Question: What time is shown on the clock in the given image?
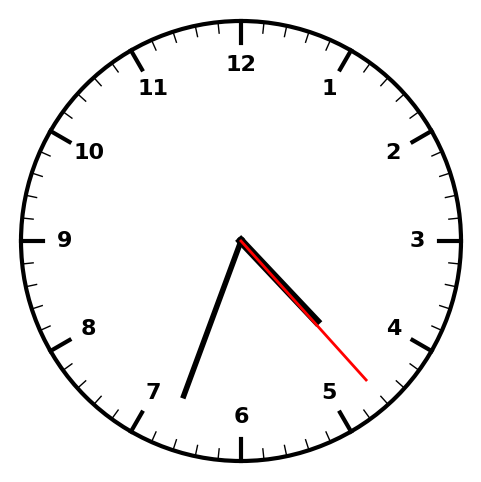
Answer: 04:33:23